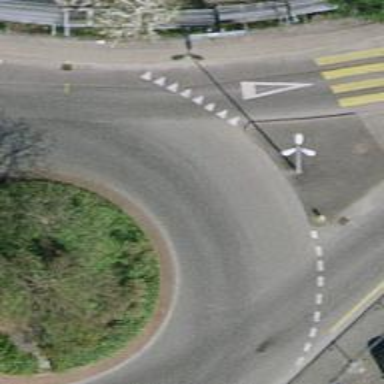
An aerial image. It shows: Unclassified road with asphalt surface leading to roundabout.